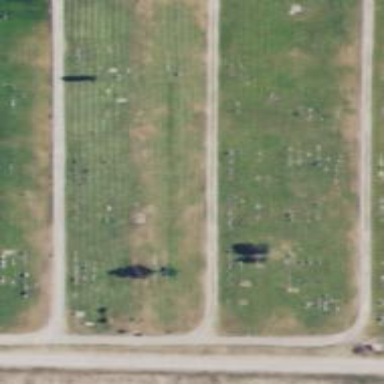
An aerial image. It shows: Cemetery.